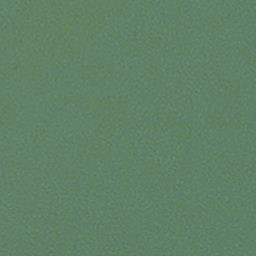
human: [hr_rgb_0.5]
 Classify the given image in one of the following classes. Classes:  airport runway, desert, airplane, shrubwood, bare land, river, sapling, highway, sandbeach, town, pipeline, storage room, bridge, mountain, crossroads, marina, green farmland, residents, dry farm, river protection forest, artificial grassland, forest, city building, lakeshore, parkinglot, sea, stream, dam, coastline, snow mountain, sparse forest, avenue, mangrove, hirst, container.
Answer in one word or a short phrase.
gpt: sea